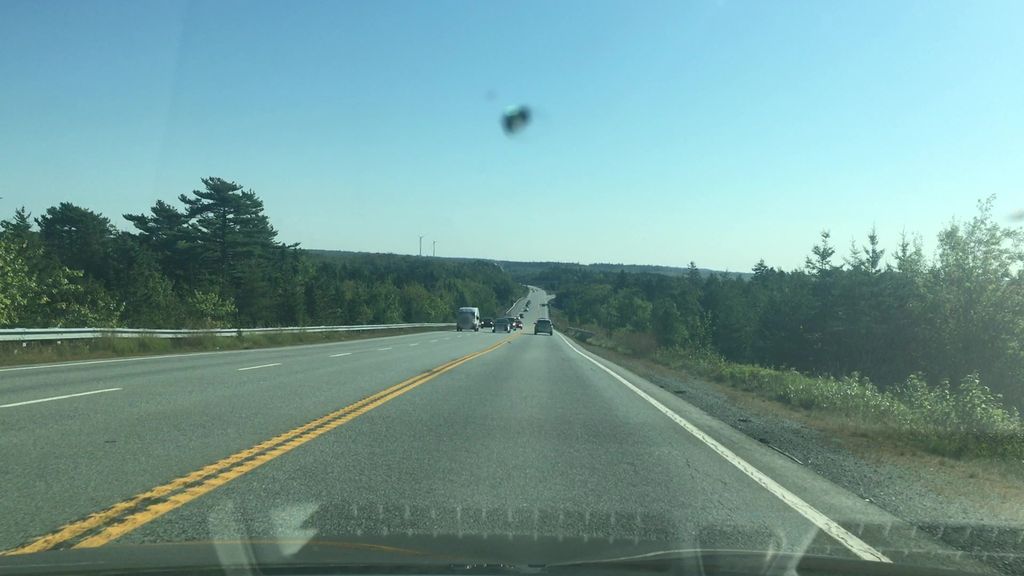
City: halifax